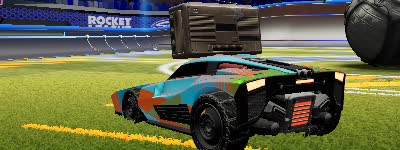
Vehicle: breakout